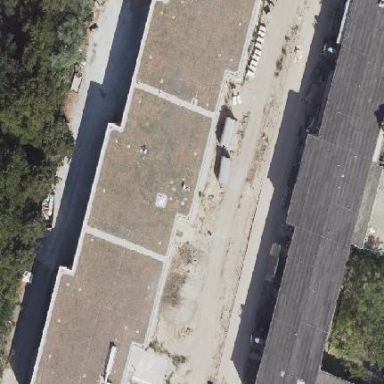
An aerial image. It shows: School with flat roof.